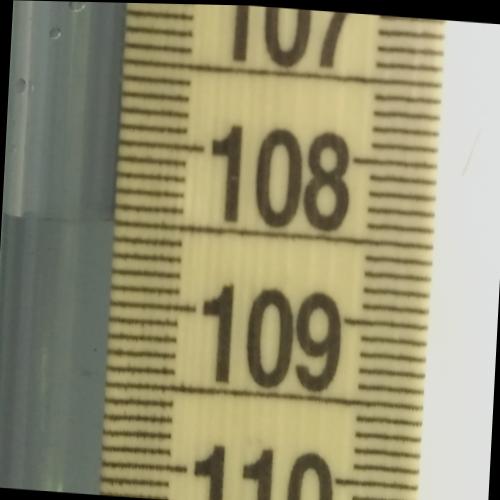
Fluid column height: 108.5 cm